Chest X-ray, PA view. Patient: 52 years old, sex M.
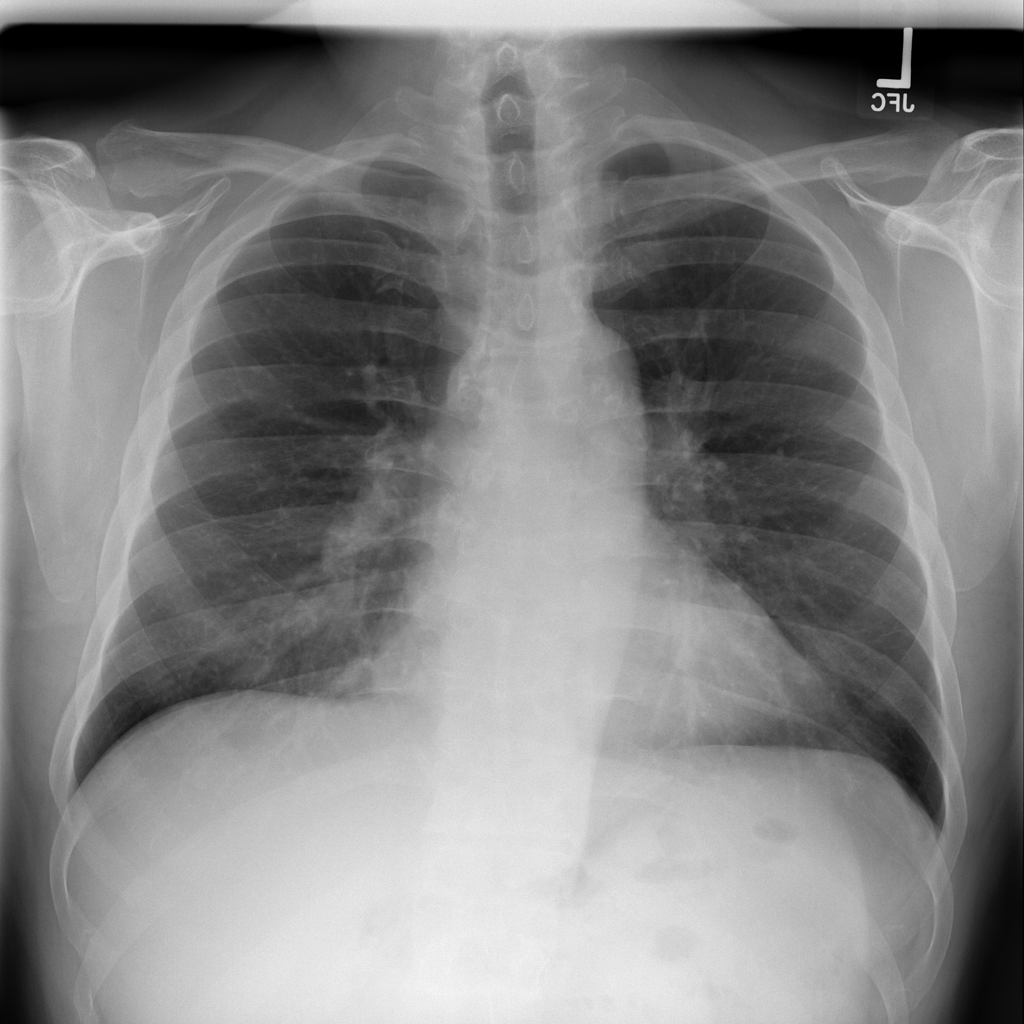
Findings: No Finding